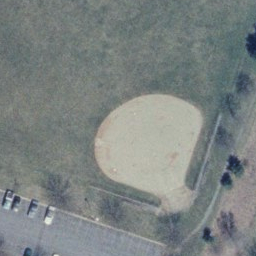
Label: baseball diamond